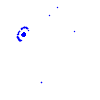
Particle: electron